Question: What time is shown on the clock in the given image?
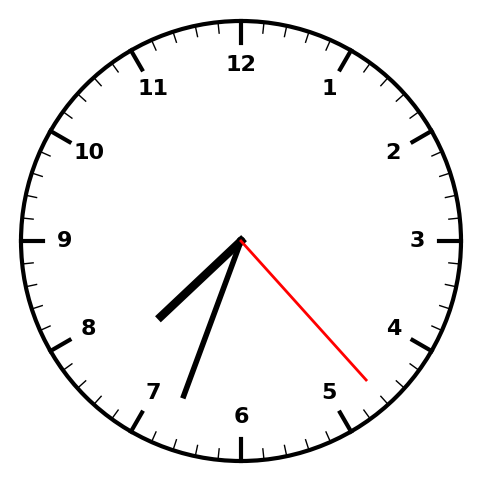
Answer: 07:33:23